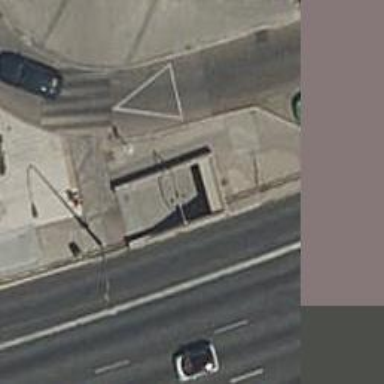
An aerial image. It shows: Subway entrance.